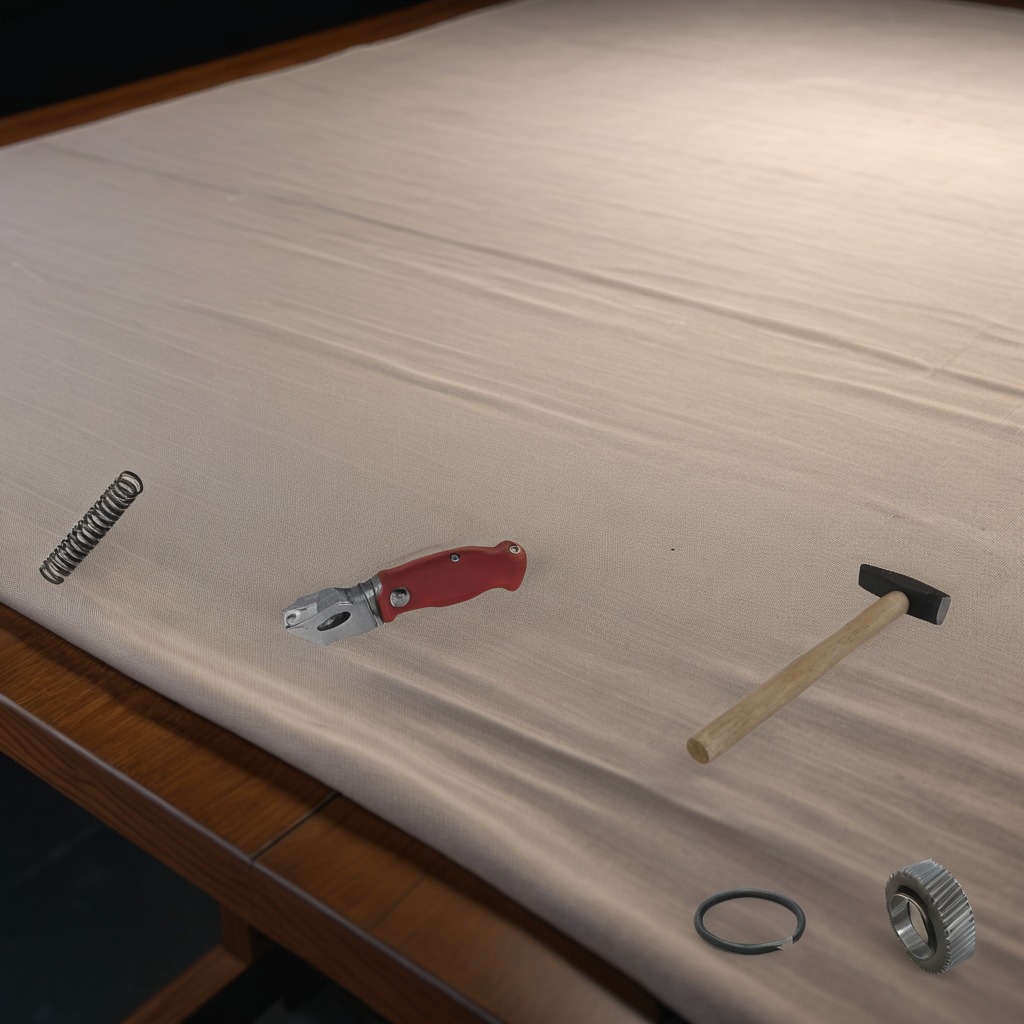
A rubber Oring, a steel gear with teeth, a utility knife, a hammer, and a coiled metal spring are lying on the wooden table.